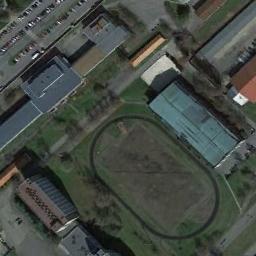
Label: ground_track_field